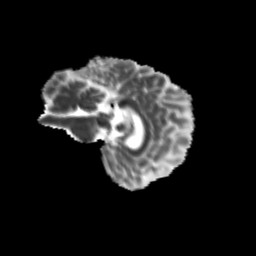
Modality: MD
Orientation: sagittal
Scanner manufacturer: siemens
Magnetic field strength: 3 T
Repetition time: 9.2 s
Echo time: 0.084 s